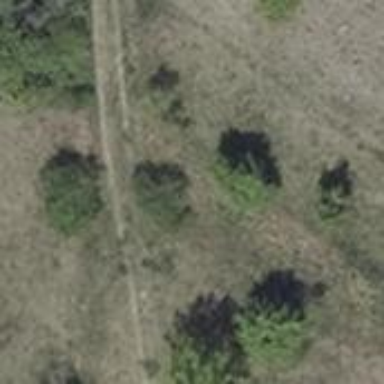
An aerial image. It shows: Track with grass surface categorized as grade4 tracktype.